Here is a 2-D grayscale rendering of raw rotating-machine vibration samples (signal-to-image). Classify the rotor condition as one of: normal, misalignment, unbalance, looseness.
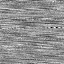
Answer: unbalance